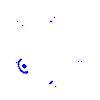
Particle: proton